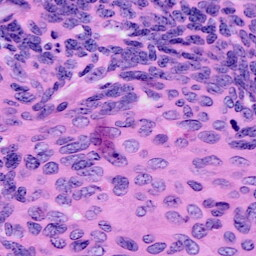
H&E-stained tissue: Cervix